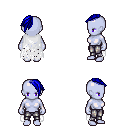
a pixel art fantasy rpg character, female body template, dark elf, purple skin, white tattered cape, metal pants, blue long mohawk hairstyle, four views (front, back, left, right), 2x2 character sprite sheet, small pixel art, hard edges, no anti-aliasing